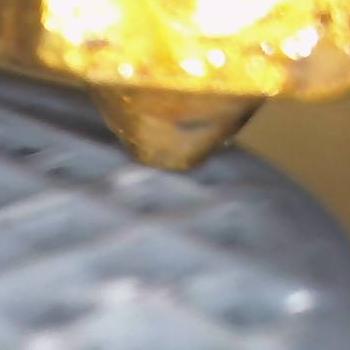
Flow rate: 265%